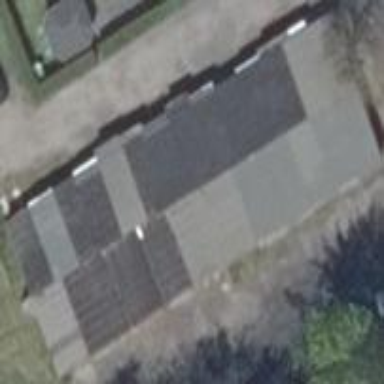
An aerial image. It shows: Group of garages.